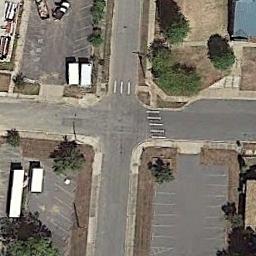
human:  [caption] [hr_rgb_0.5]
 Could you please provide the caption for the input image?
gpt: There are many buildings and many trees around the intersection .

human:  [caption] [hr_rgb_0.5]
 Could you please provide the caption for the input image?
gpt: There are many trees near the intersection .

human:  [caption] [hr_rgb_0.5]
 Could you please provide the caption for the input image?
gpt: An intersection without cars is between some parking lots .

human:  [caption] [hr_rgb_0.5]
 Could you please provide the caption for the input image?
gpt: There are three zebra crossings at the intersection .

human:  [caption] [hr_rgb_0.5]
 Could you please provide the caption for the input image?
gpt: There are parking lots with several cars around the intersection .